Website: macys
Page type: customer-info-address
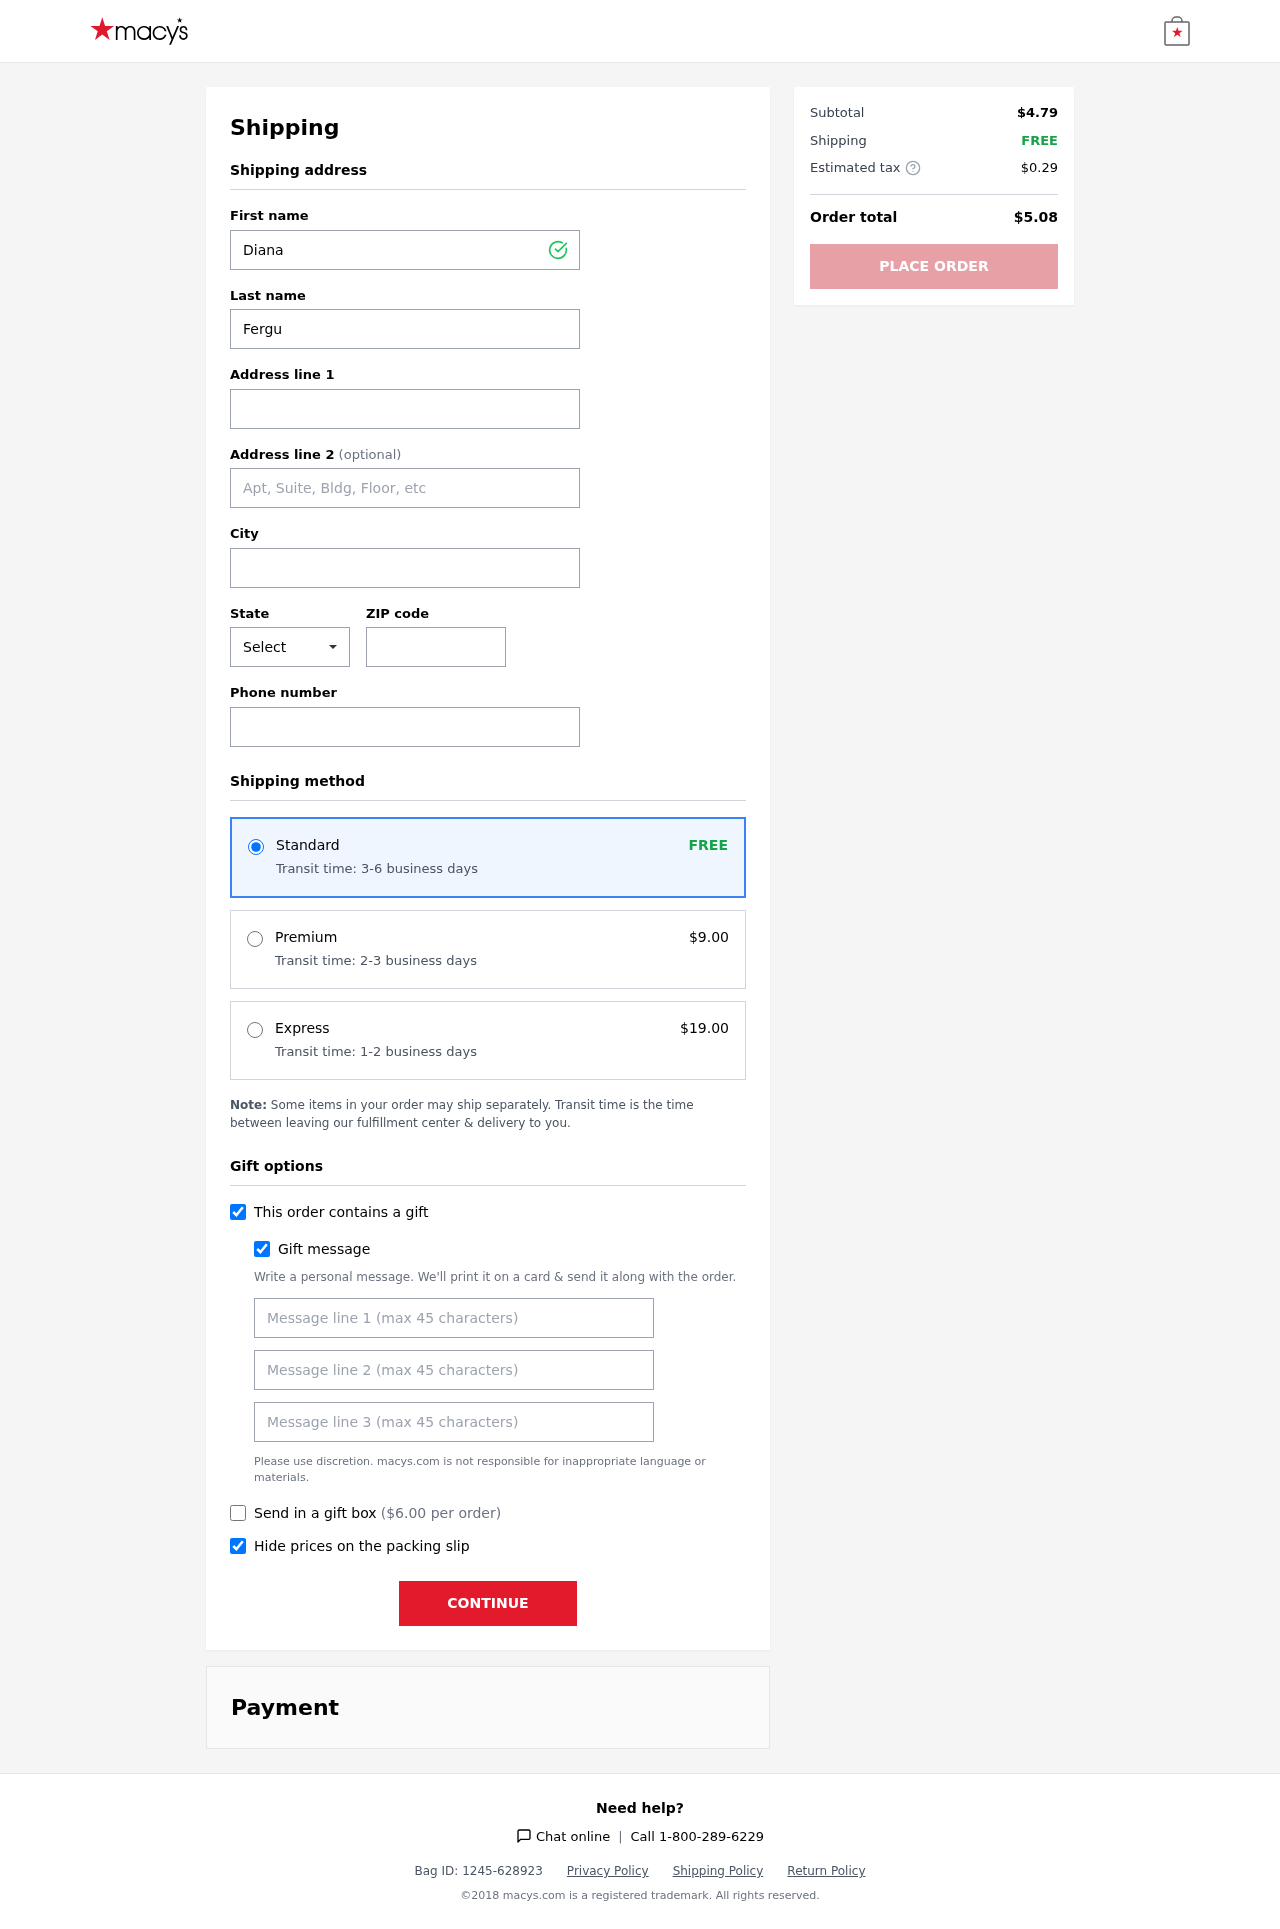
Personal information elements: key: PII_CITY
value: Cochranmouth
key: PII_FIRSTNAME
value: Diana
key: PII_GIFT_MESSAGE
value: Hey Emily! I thought this would be perfect for your morning smoothies—something smooth and delicious to brighten your day. Can’t wait to see you soon!  Diana
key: PII_LASTNAME
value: Ferguson
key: PII_PHONE
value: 8172187204
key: PII_POSTCODE
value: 34035
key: PII_STATE_ABBR
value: OK
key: PII_STREET
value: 56607 Kenneth Hollow
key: PII_STREET2
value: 6406 Joseph Turnpike Suite 468
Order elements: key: ORDER_SHIPPING_STANDARD
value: FREE
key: ORDER_SHIPPING_STANDARD_TIME
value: Transit time: 3-6 business days
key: ORDER_SHIPPING_PREMIUM
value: $9.00
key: ORDER_SHIPPING_PREMIUM_TIME
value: Transit time: 2-3 business days
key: ORDER_SHIPPING_EXPRESS
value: $19.00
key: ORDER_SHIPPING_EXPRESS_TIME
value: Transit time: 1-2 business days
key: ORDER_GIFT_BOX_FEE
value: $6.00
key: ORDER_SUBTOTAL
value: $4.79
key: ORDER_SHIPPING_COST
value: FREE
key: ORDER_TAX
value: $0.29
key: ORDER_TOTAL
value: $5.08